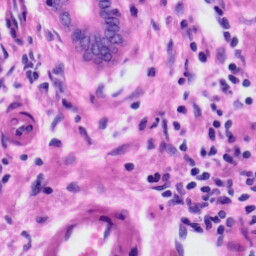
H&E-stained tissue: Liver